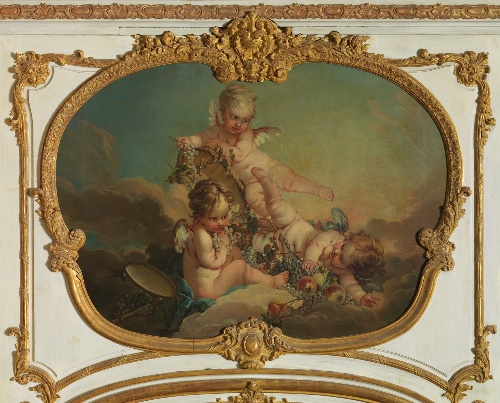
Title: Allegory of Autumn
Artist: François Boucher
Artist bio: French, Paris 1703–1770 Paris
Date: 1753
Object type: Painting
Classification: Paintings
Medium: Oil on canvas
Dimensions: Irregular, 44 3/4 x 63 3/4 in. (113.7 x 161.9 cm)
Department: European Paintings
Credit line: Purchase, Mr. and Mrs. Charles Wrightsman Gift, 1969
Accession year: 1969
Repository: Metropolitan Museum of Art, New York, NY
Tags: Apples|Grapes|Putti|Allegory